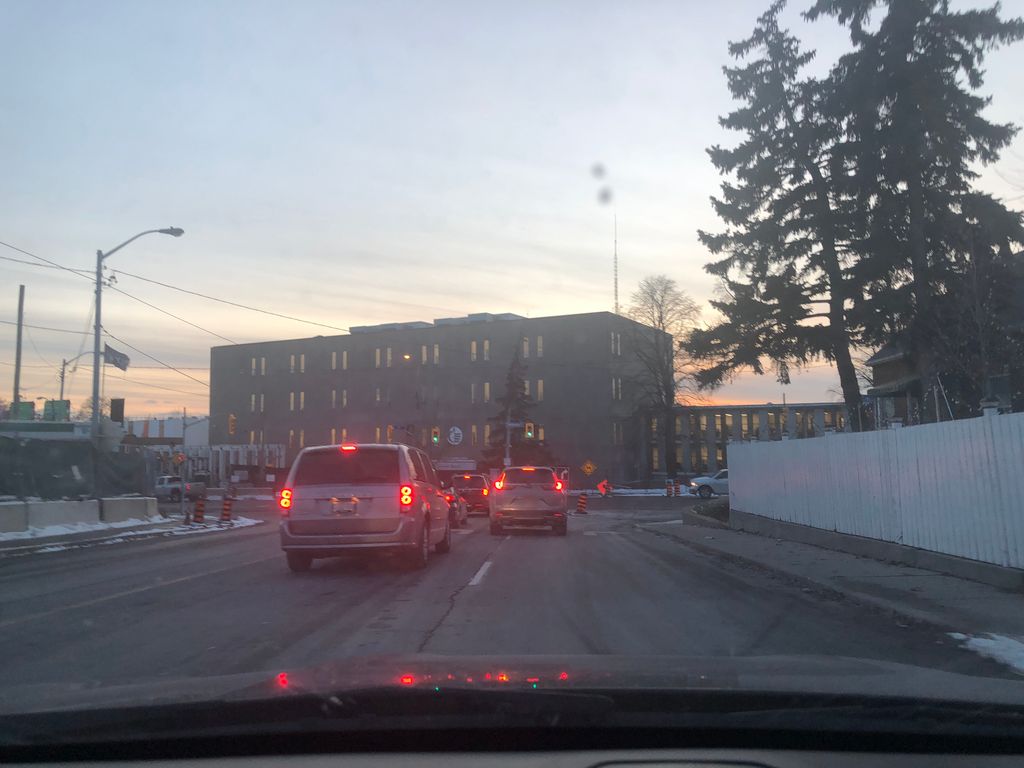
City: toronto